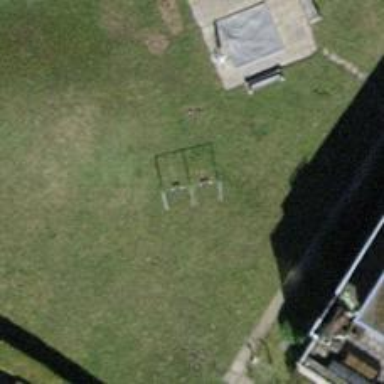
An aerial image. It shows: Playground with swings.